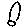
Label: flower